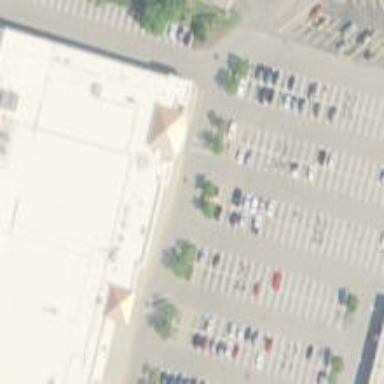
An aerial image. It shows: Supermarket.